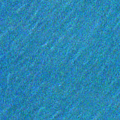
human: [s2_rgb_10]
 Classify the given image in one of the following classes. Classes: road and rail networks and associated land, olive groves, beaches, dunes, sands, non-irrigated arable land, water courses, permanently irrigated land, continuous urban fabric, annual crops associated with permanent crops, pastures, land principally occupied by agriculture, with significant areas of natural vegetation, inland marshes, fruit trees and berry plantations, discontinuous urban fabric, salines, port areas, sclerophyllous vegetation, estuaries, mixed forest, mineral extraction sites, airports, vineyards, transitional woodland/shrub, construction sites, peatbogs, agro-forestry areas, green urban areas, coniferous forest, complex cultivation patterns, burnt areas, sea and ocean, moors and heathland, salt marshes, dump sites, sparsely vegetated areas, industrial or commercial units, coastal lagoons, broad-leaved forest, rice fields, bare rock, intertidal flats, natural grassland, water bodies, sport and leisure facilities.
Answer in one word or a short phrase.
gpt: sea and ocean